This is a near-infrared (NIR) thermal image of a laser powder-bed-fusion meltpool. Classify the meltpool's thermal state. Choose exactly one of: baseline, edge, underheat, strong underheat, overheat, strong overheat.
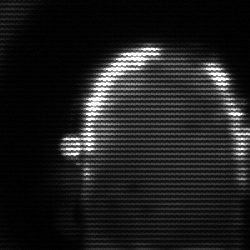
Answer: baseline